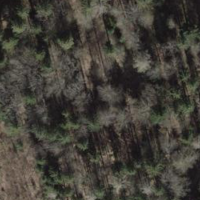
EUNIS habitat code: 41
Species observed at this site:
Lamium maculatum